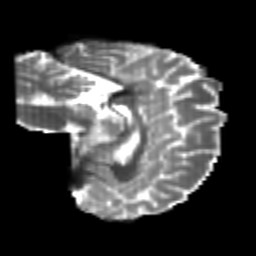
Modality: T2w
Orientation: sagittal
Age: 21
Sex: female
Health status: healthy
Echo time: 0.074 s